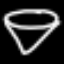
Label: diamond